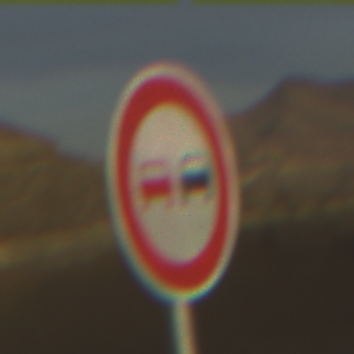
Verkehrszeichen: Ueberholverbot
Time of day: SunriseSunset
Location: Outdoor (Nature)
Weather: PartlyCloudy
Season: NotSpecified
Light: Natural